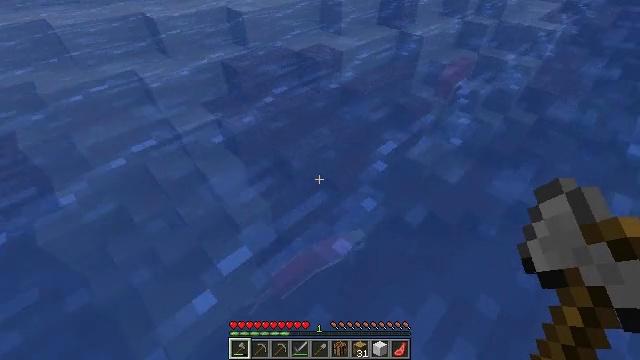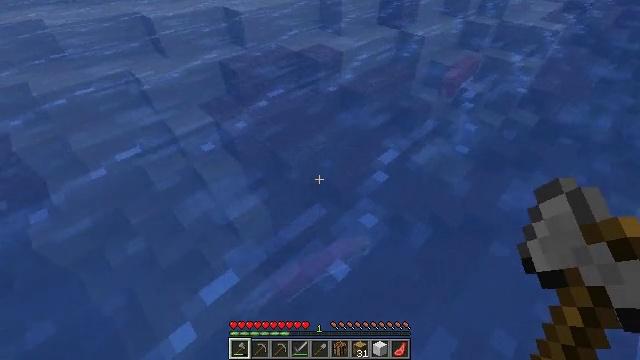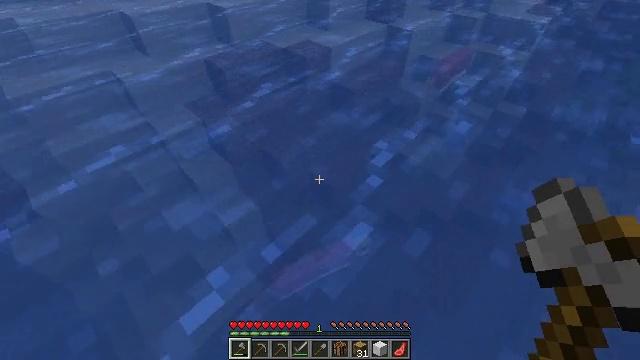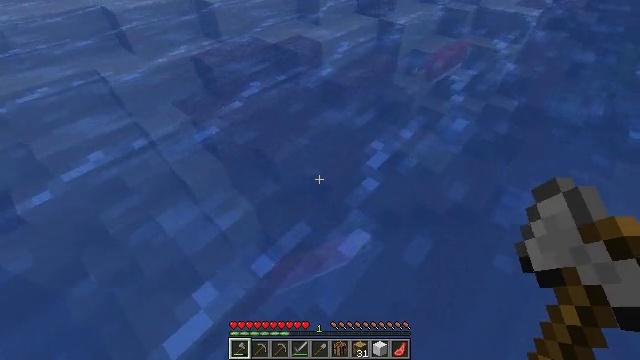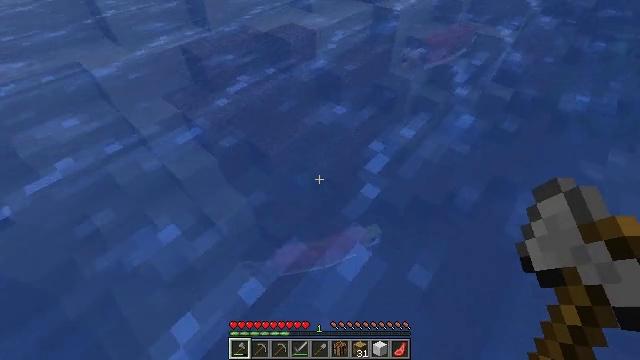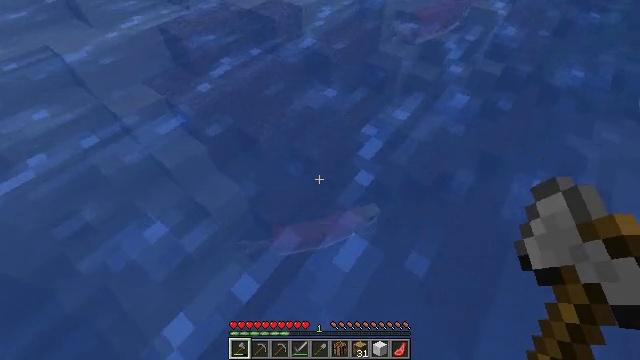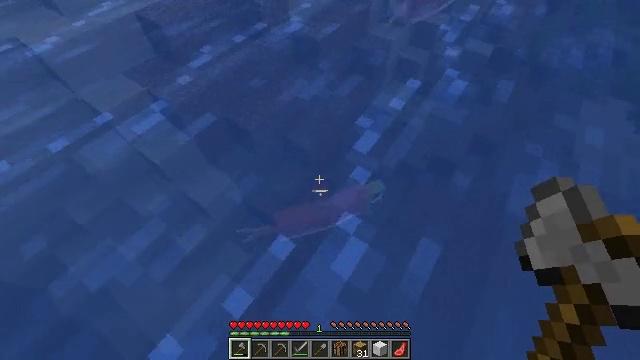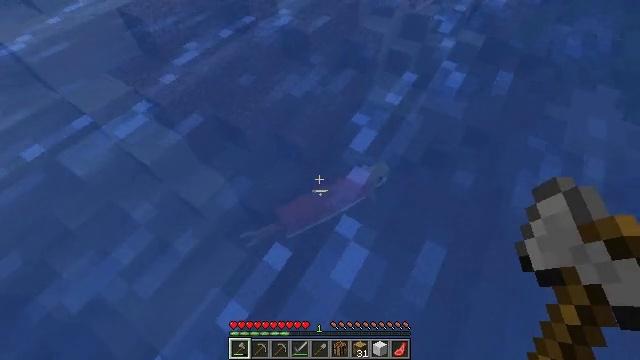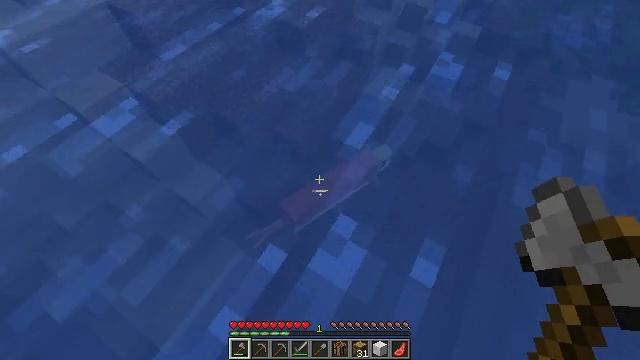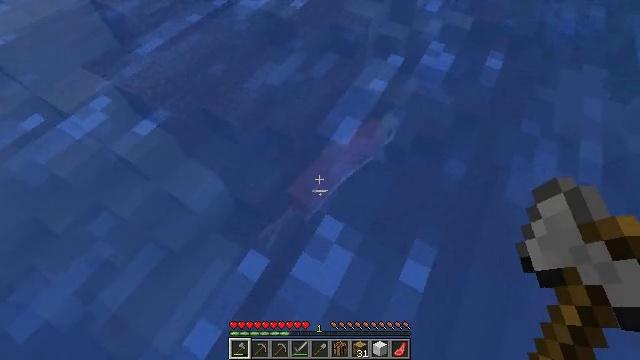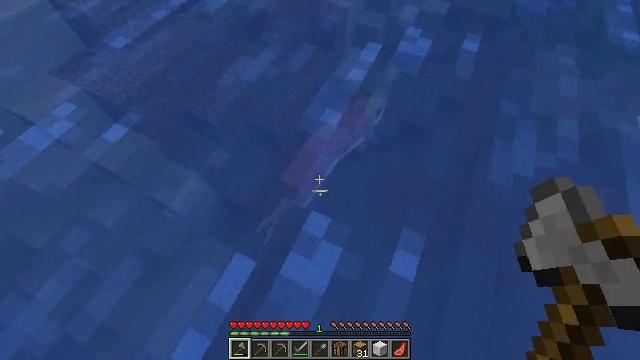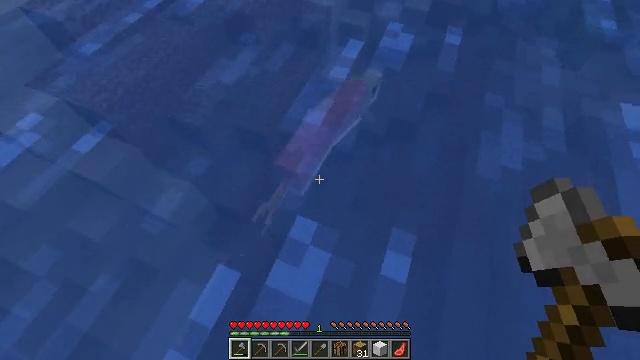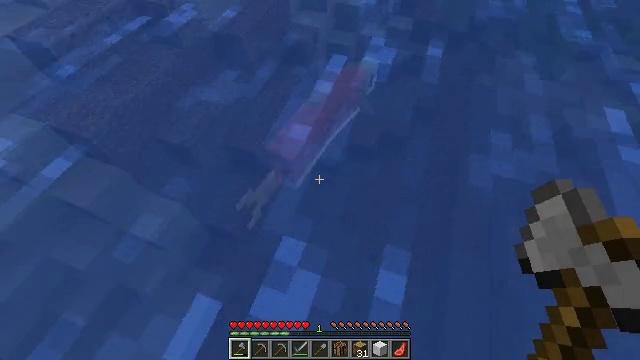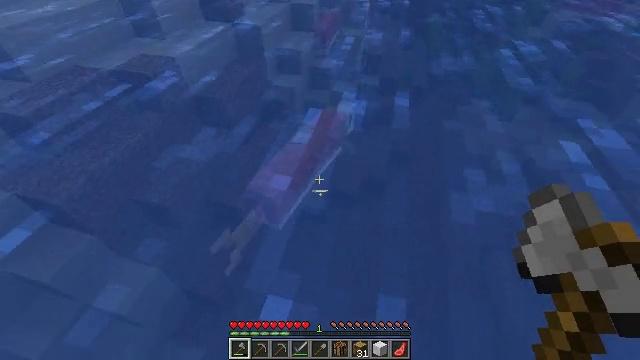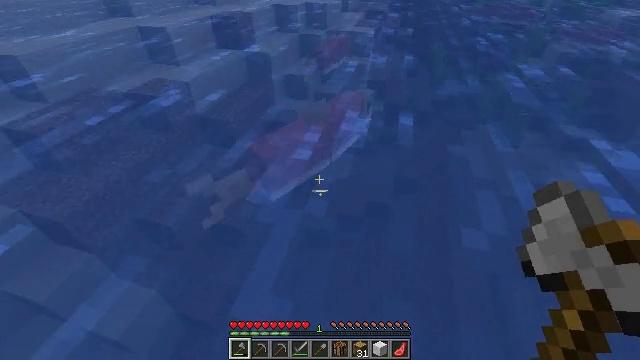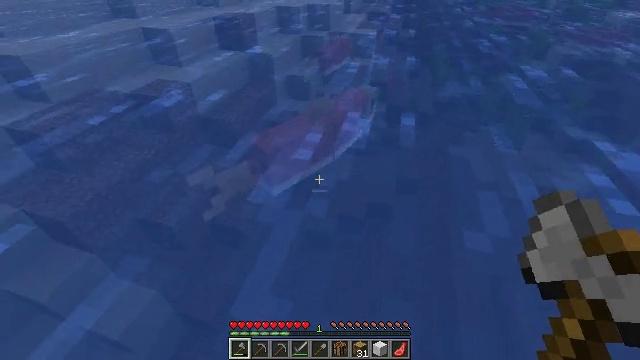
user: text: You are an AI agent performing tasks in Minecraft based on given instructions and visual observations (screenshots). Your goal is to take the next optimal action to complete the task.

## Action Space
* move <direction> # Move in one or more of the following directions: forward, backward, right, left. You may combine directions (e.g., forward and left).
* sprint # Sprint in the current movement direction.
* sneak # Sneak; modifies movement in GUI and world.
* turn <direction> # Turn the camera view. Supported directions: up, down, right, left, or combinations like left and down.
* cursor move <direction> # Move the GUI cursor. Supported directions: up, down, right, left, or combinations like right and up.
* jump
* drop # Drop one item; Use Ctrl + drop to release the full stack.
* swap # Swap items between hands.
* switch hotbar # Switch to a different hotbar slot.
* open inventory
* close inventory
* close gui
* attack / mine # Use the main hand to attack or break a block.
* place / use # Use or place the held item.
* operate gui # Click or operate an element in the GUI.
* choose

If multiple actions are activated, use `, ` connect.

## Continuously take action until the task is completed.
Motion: motion action
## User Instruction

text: Hunt fish.
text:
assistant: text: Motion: move forward
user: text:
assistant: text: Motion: move forward, turn right
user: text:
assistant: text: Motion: move forward, turn right
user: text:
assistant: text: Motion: turn right and down
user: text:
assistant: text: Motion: turn right and down
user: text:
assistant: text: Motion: turn right and down
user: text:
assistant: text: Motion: turn right and down
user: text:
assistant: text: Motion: move right, turn right and down
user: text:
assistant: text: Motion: move right, turn right and down
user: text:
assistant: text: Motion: turn right and down
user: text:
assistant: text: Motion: turn right
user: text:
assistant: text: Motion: turn right and up
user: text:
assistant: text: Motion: turn right and up
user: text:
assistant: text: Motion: turn left and up
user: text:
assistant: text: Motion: attack / mine
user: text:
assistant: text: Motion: turn up, attack / mine
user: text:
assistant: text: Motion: turn left and up
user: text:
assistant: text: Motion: turn up
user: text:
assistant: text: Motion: no_op
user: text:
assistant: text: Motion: no_op